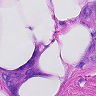
Metastatic tissue present: yes